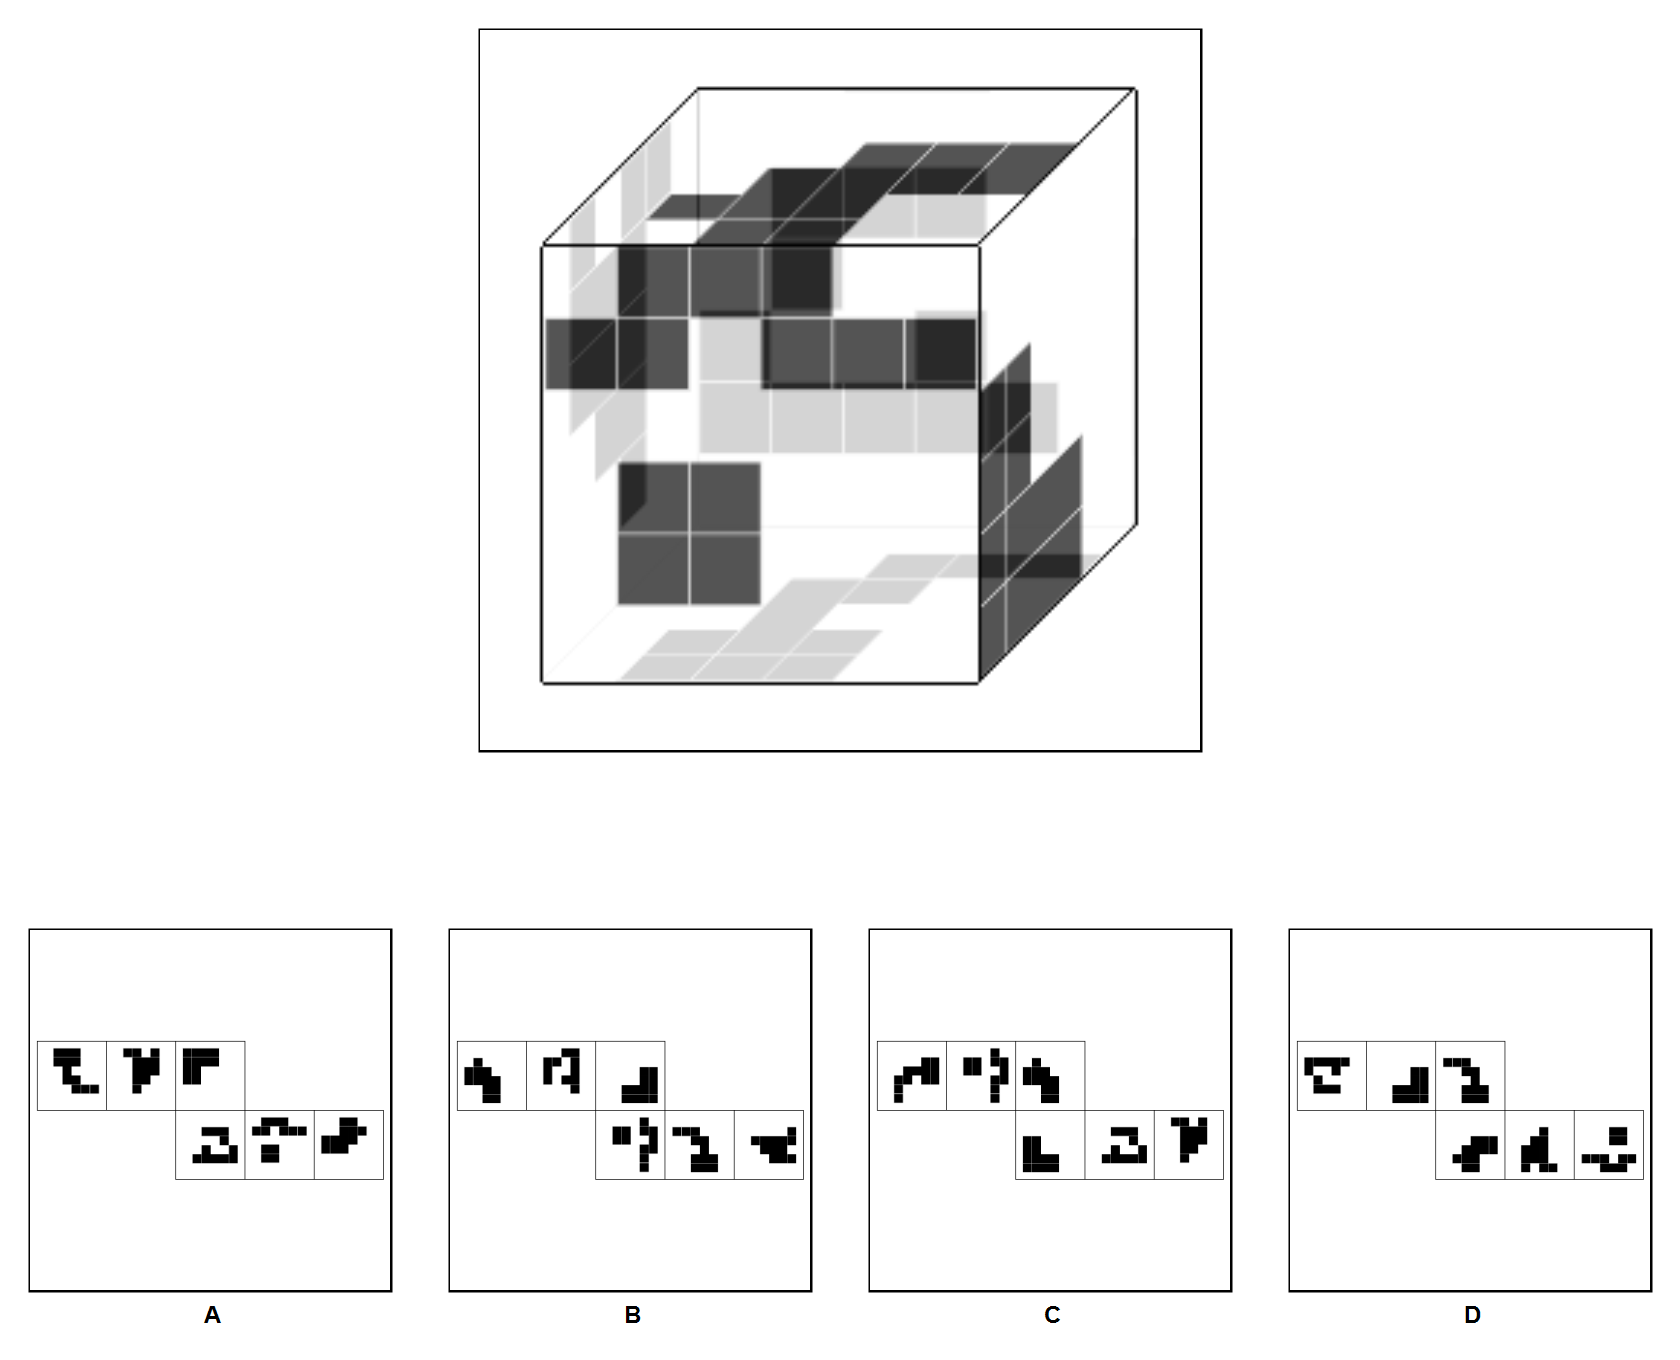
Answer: C